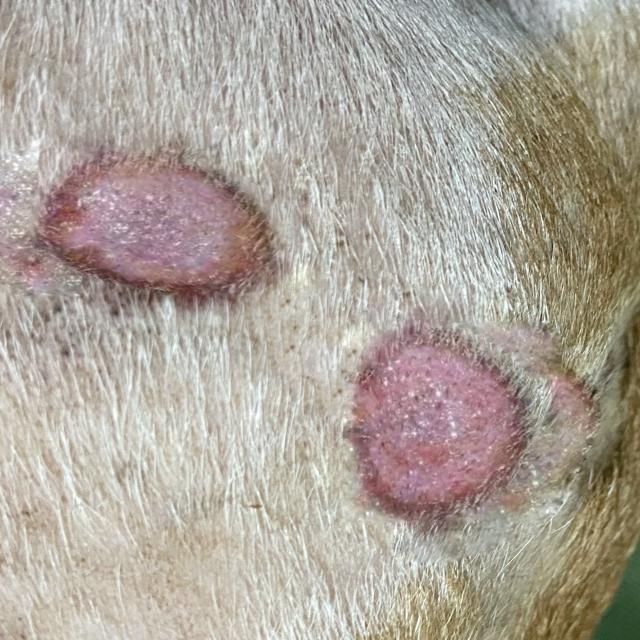
Canine ringworm (Dermatophytosis) — fungal infection caused by Microsporum or Trichophyton. Presents with circular alopecia, scaling, crusting, and broken hairs.